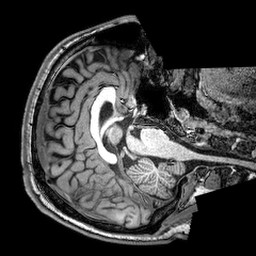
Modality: T1w
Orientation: axial
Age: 24
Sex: male
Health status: healthy
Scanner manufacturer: philips
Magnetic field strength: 3 T